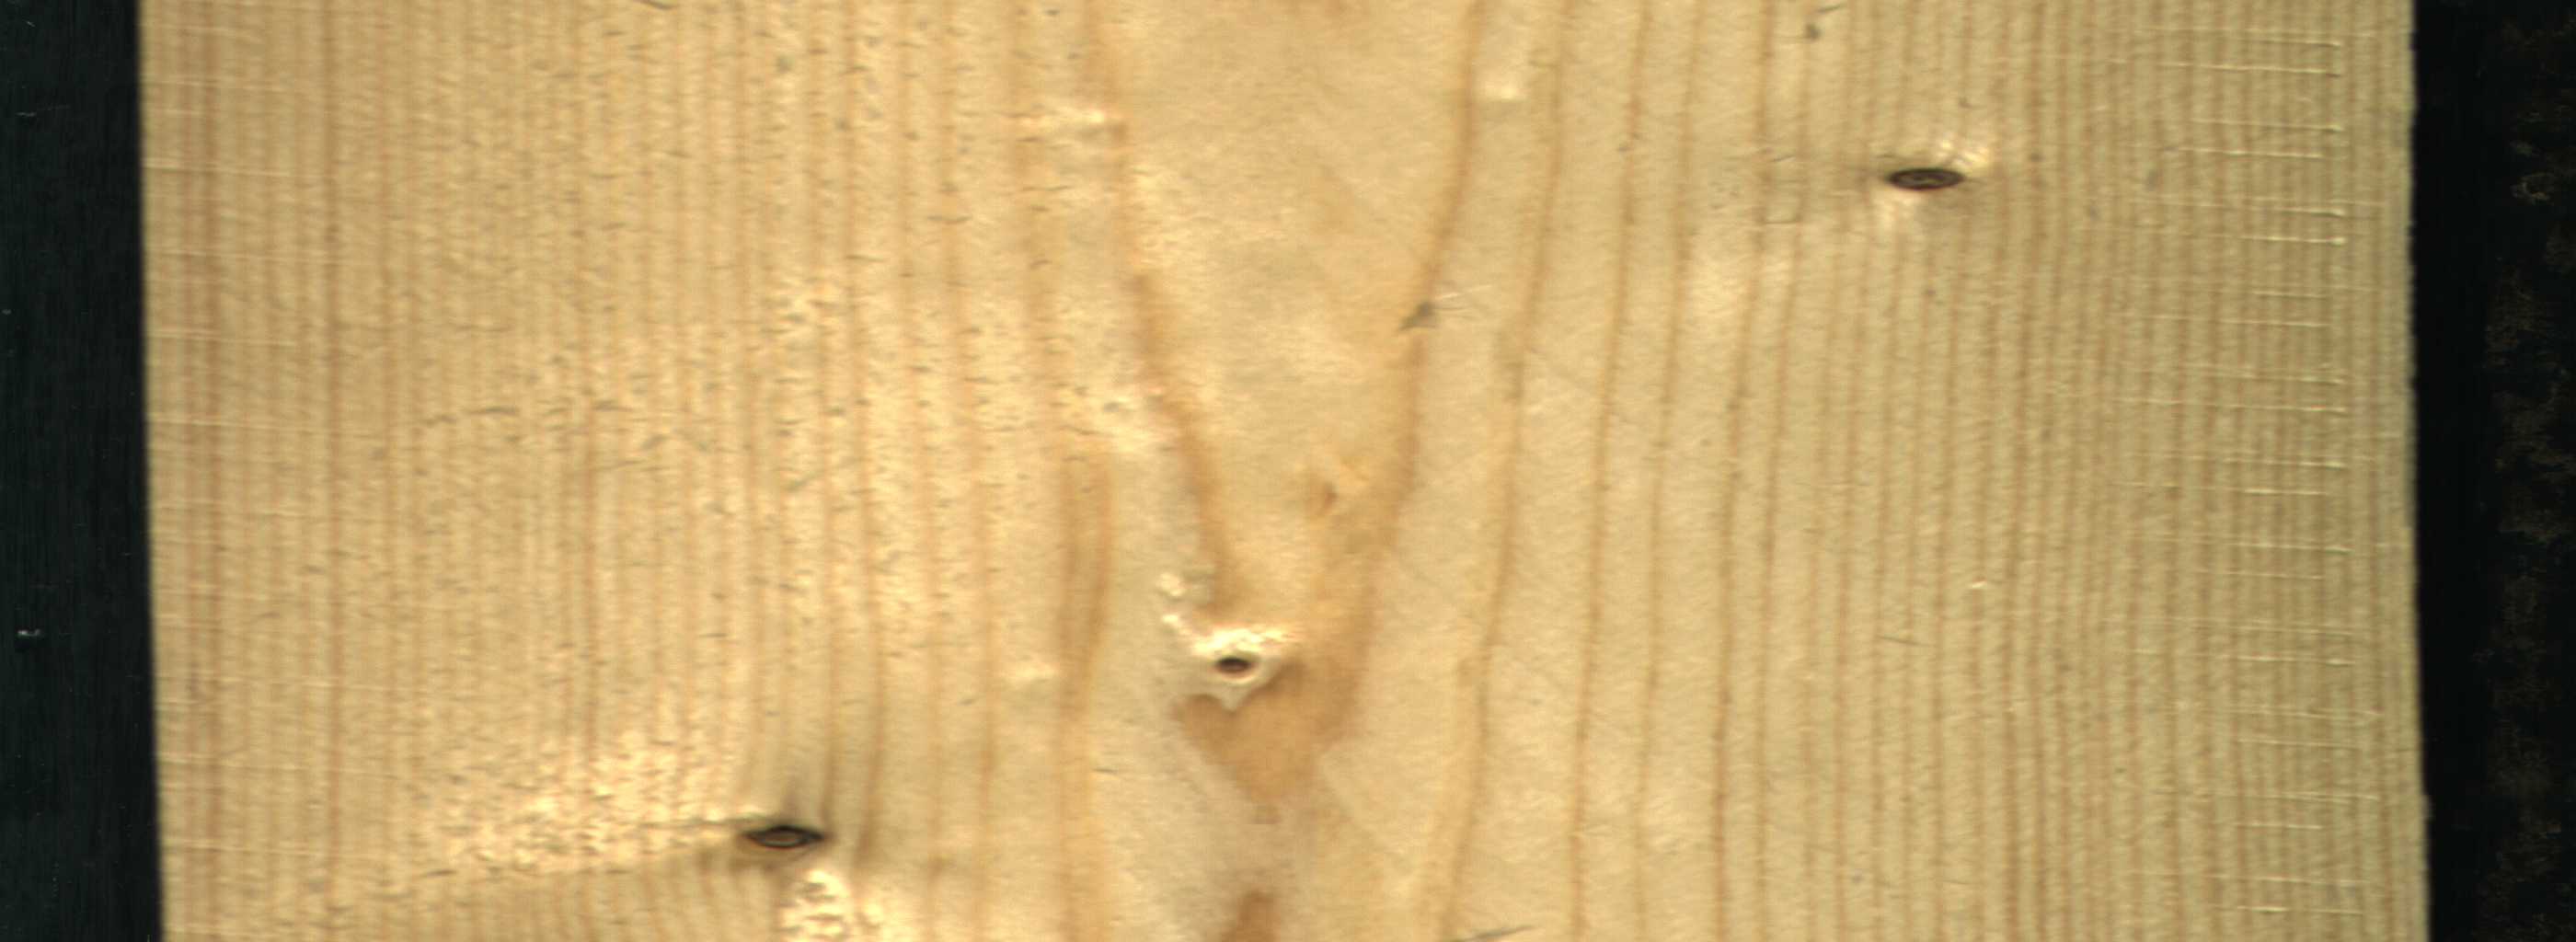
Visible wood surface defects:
Live_Knot
Live_Knot
Live_Knot